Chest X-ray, PA view. Patient: 43 years old, sex F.
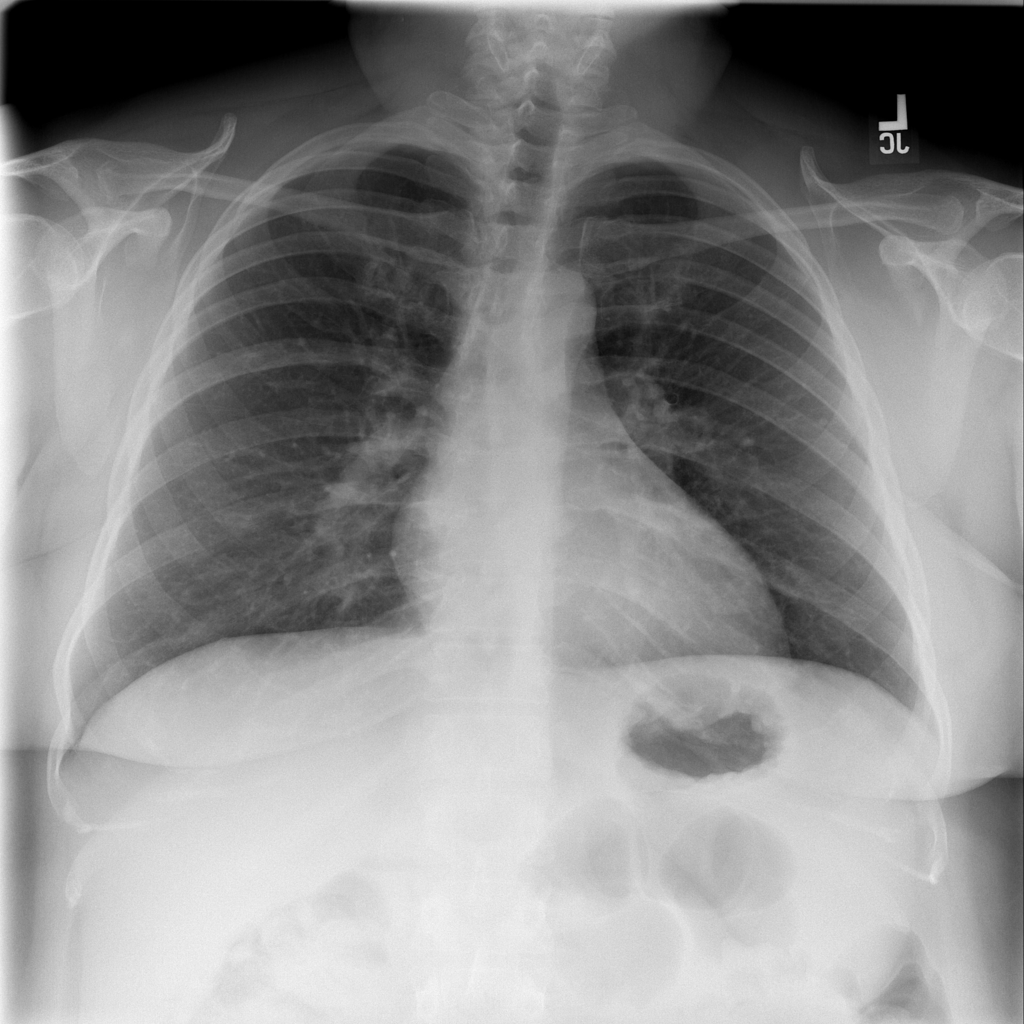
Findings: No Finding